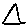
Label: triangle